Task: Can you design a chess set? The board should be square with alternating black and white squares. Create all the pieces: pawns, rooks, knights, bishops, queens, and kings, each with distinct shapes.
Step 2859:
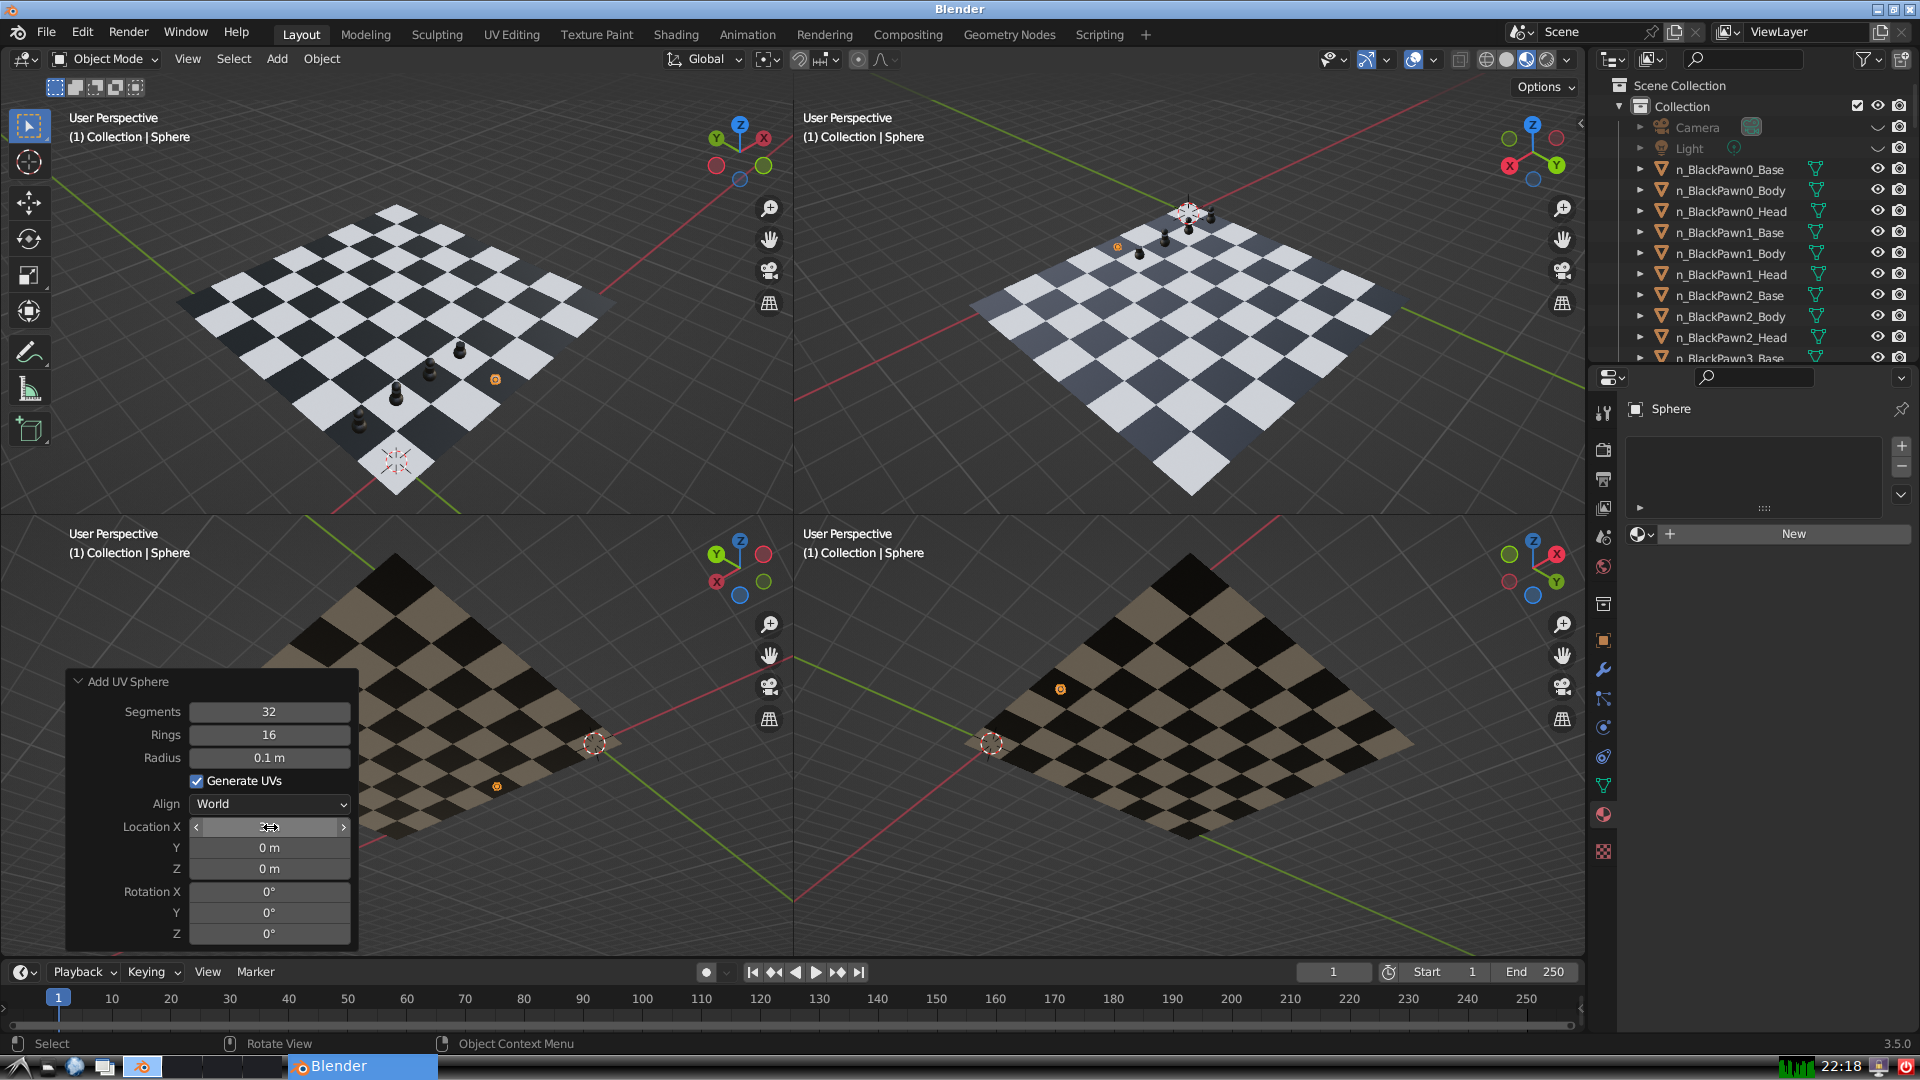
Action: {"mouse_move": [270, 849]}